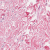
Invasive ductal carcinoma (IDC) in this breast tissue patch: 0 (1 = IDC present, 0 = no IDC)